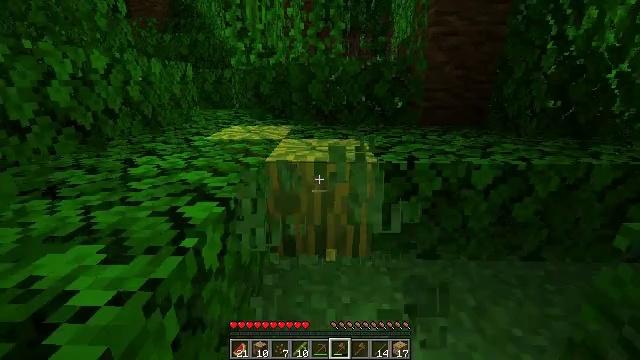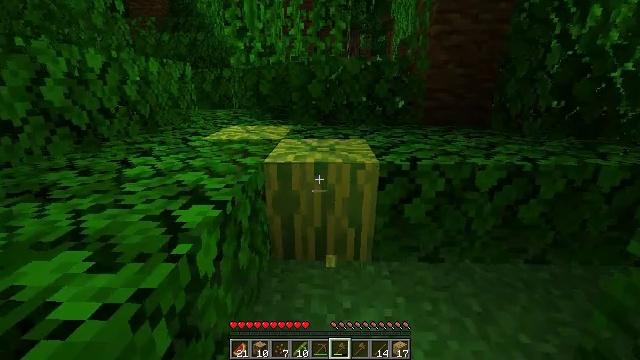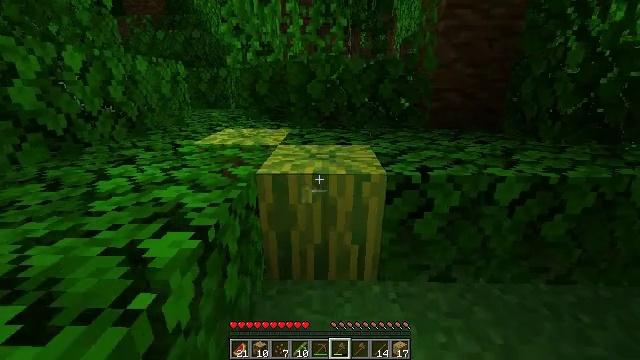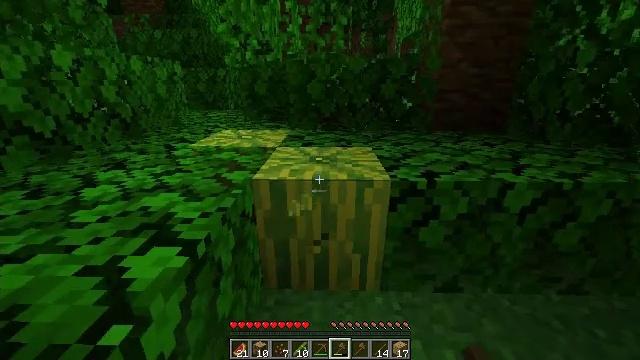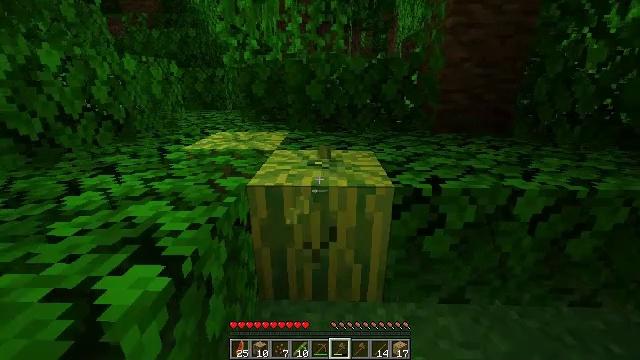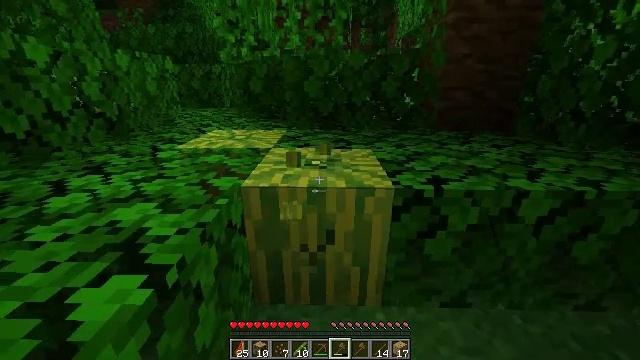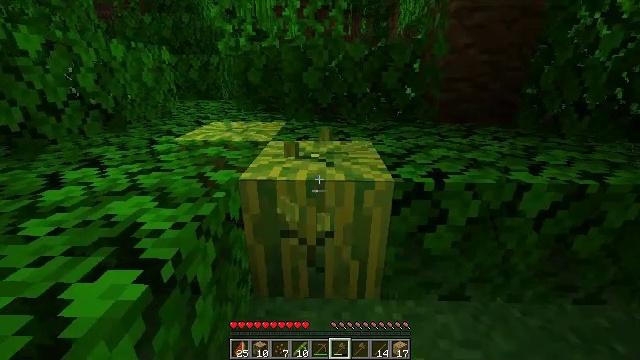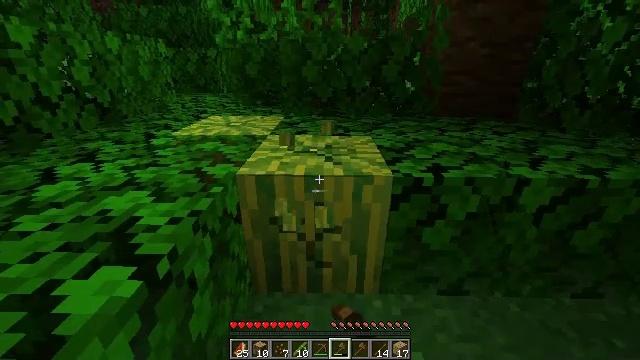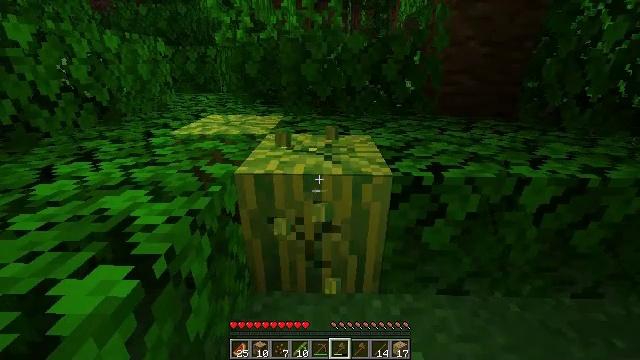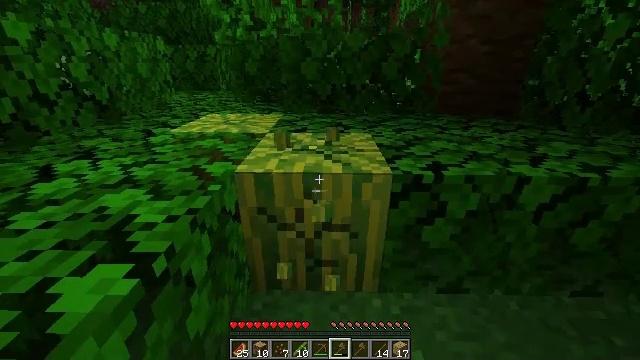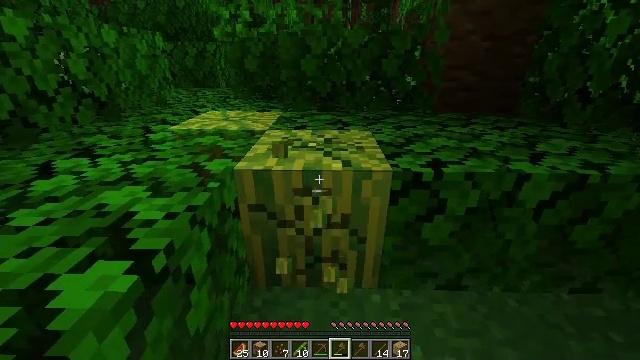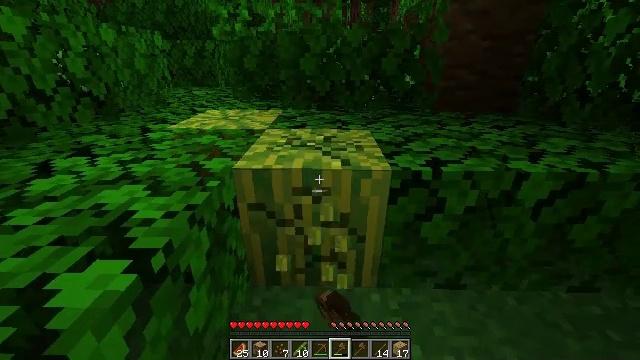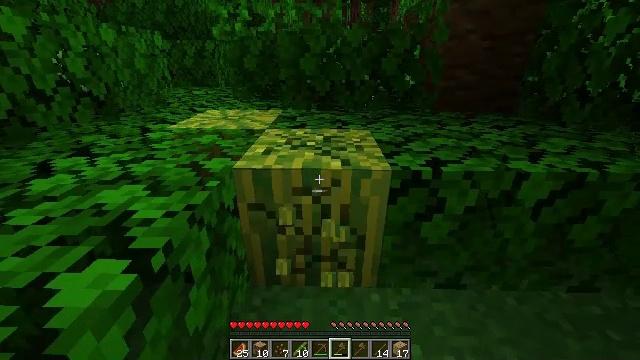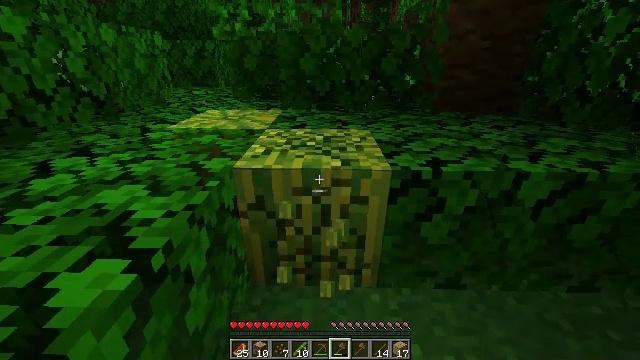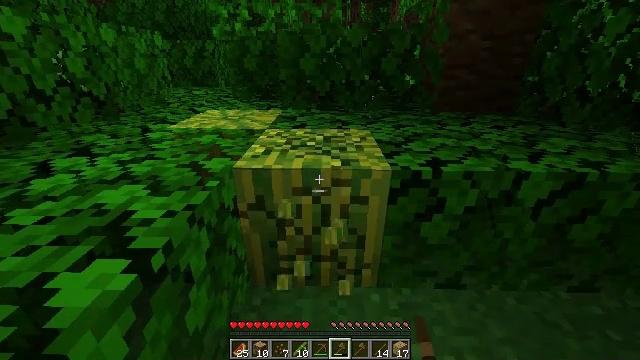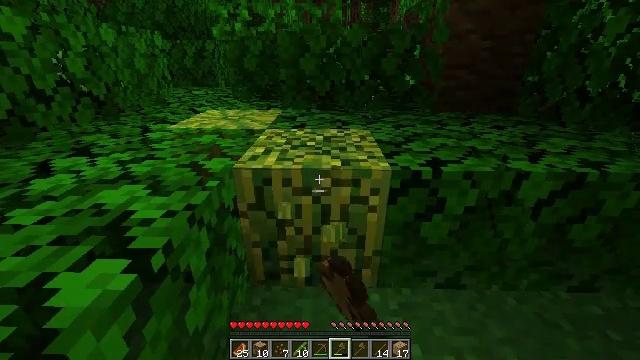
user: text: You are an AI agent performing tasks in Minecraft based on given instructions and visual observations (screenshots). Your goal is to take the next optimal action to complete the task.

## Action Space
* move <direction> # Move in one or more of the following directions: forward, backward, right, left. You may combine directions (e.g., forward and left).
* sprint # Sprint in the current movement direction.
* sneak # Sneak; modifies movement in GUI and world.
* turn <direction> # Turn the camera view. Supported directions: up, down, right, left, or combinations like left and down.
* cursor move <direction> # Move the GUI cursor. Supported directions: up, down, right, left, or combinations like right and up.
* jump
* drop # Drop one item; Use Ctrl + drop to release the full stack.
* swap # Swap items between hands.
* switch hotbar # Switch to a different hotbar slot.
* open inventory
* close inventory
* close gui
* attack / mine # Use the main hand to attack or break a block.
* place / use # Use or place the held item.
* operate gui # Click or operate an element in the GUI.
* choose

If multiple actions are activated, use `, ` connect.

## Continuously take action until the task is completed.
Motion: motion action
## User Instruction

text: Harvest melon from the farm.
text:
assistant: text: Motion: move forward
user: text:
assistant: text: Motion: move forward, attack / mine
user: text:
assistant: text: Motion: attack / mine
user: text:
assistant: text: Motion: attack / mine
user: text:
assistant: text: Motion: attack / mine
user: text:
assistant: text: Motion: turn down, attack / mine
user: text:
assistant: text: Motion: turn down, attack / mine
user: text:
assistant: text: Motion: attack / mine
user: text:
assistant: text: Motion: attack / mine
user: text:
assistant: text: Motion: attack / mine
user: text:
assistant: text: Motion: attack / mine
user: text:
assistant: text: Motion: attack / mine
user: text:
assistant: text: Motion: attack / mine
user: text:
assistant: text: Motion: attack / mine
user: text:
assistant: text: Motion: attack / mine
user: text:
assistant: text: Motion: attack / mine
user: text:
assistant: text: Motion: attack / mine
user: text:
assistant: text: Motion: attack / mine
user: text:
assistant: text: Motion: attack / mine
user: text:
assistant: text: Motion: attack / mine
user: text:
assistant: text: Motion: attack / mine
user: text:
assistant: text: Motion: attack / mine
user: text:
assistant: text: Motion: move forward, attack / mine
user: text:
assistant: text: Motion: move forward, turn left
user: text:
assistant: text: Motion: move forward, turn left and up
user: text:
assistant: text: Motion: move forward, turn left and up
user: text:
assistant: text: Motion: move forward, turn left
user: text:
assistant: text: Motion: move forward, turn left
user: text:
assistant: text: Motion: move forward, turn left
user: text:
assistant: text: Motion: move forward, turn left